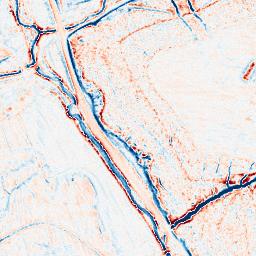
Category: edge_preserving
Decomposition family: anisotropic_diffusion
Decomposition parameters: iterations: 20
kappa: 50
gamma: 0.1
Upsampling method: bicubic
Upsampling parameters: scale: 2
Upsampling scale: 2